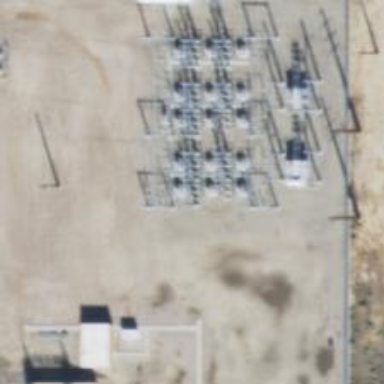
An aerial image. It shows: Switch for power supply.